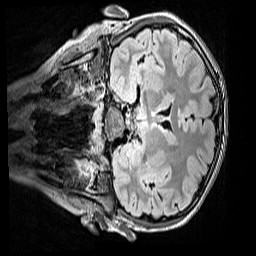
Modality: FLAIR
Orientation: coronal
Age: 12
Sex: female
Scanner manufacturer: siemens
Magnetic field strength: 3 T
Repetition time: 5 s
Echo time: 0.388 s